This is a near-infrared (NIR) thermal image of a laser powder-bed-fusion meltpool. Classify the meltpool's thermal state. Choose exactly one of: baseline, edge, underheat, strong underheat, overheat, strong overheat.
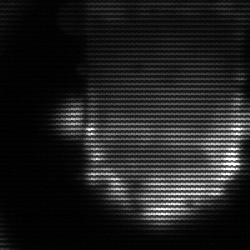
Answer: baseline